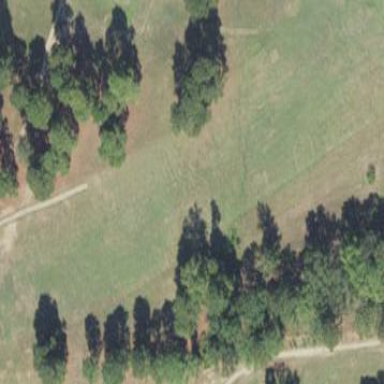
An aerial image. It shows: Scenic golf fairway.